Field crop: tomato
Growth stage: 2
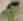
Species: solanum